Aerial crown-view tile of a tropical tree (Barro Colorado Island, Panama), acquired 20250715:
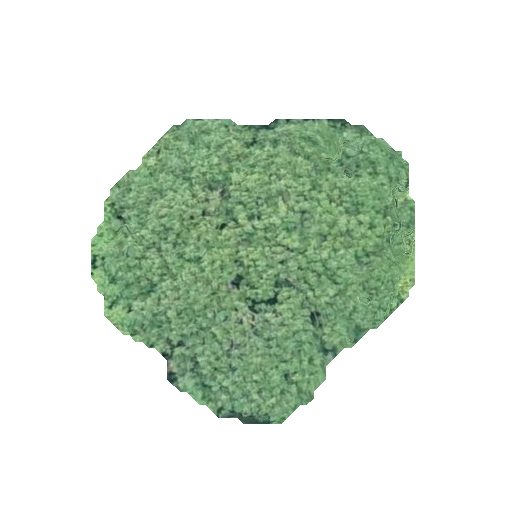
Species: Astronium graveolens
GBIF accepted scientific name: Astronium graveolens
Crown area: 109.018 m²